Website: crate-barrel
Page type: cross-sells
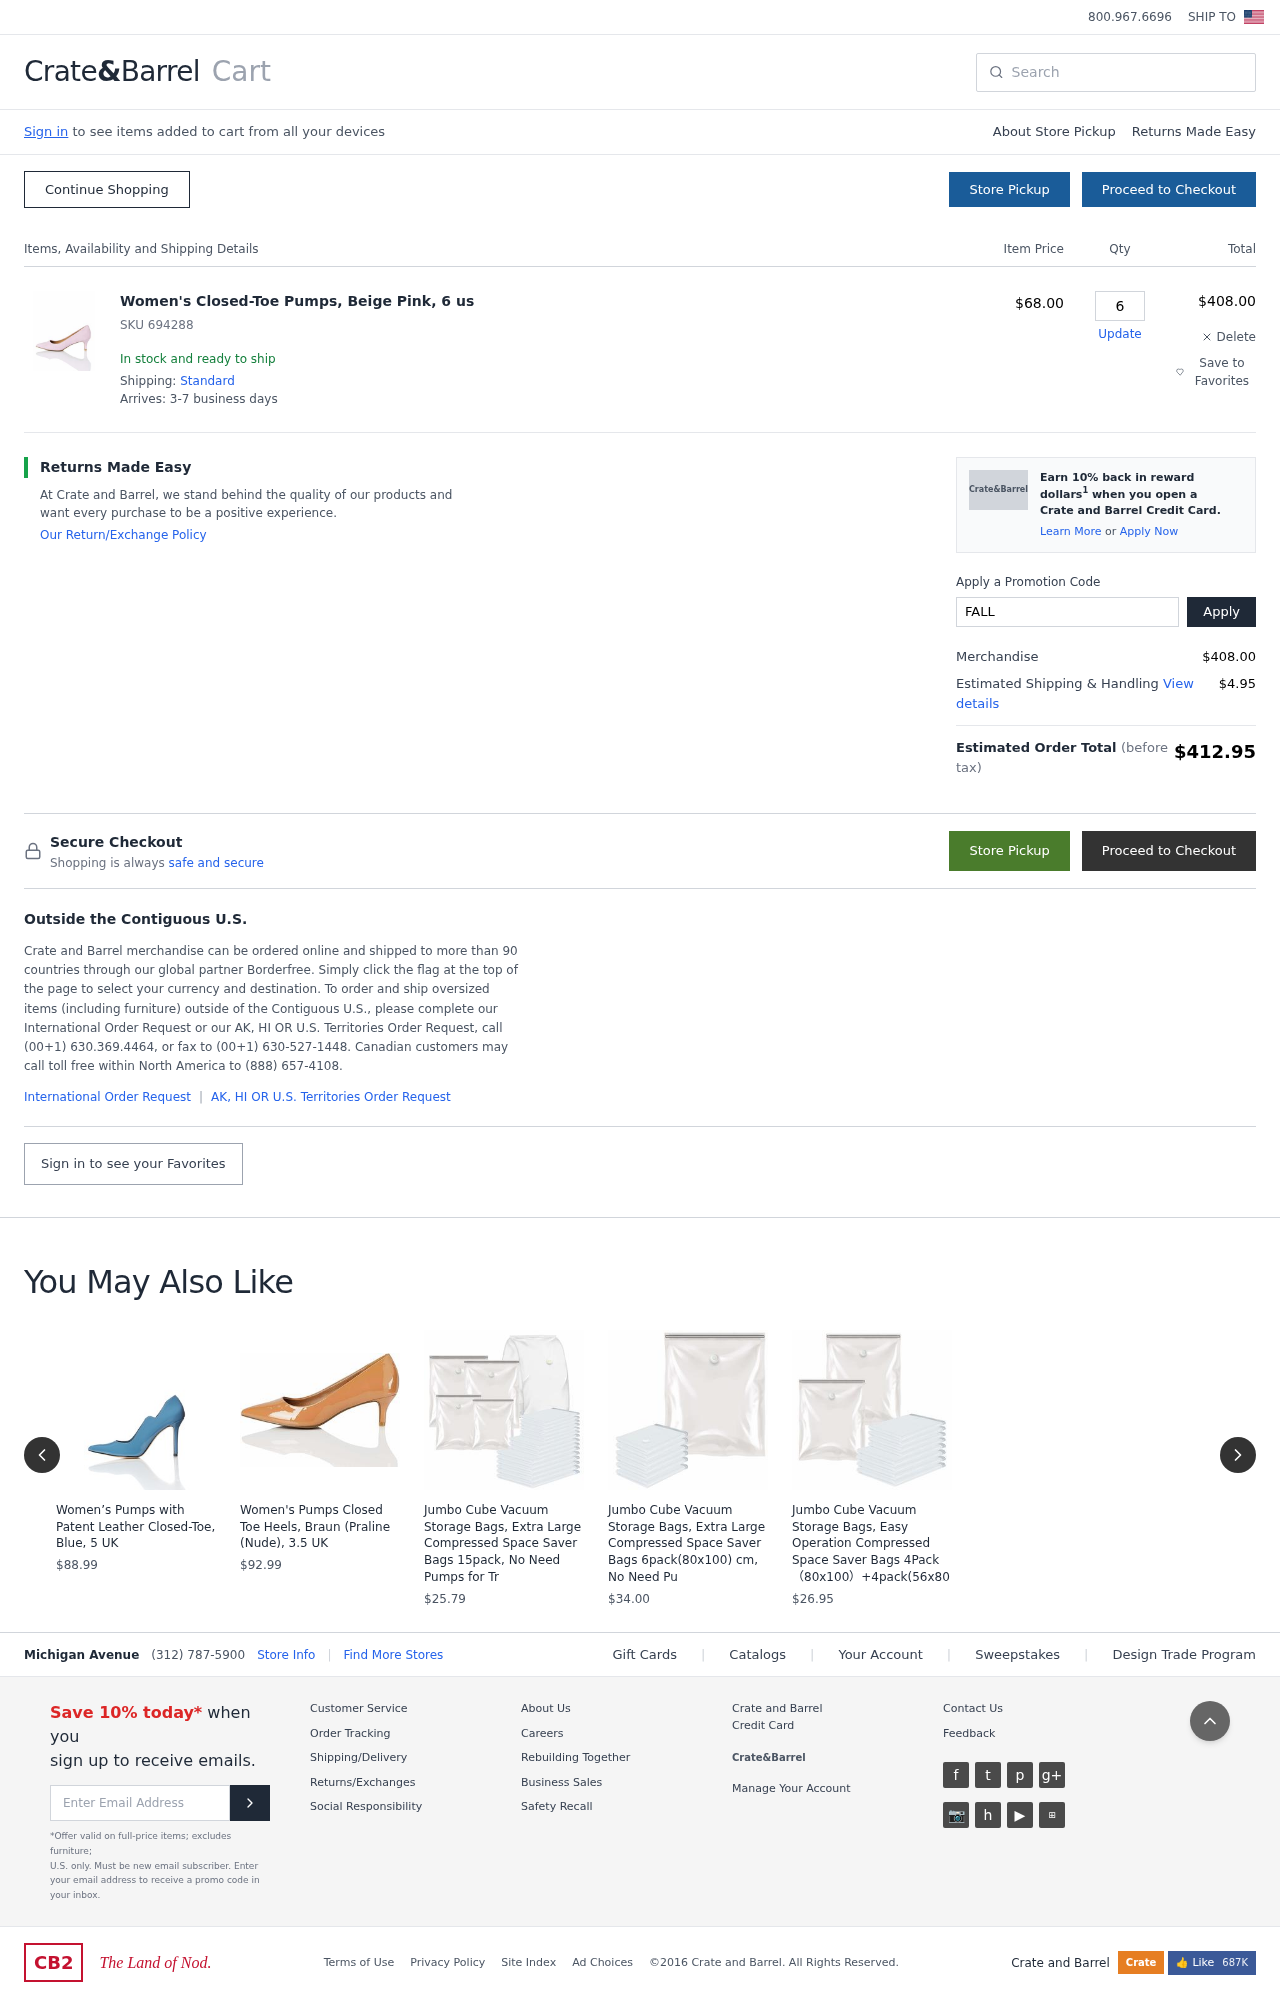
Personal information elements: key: PII_PROMO_CODE
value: FALL78
Product elements: key: PRODUCT1_NAME
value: Women's Closed-Toe Pumps, Beige Pink, 6 us
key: PRODUCT1_PRICE
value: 68
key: PRODUCT1_QUANTITY
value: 6
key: PRODUCT2_NAME
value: Women’s Pumps with Patent Leather Closed-Toe, Blue, 5 UK
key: PRODUCT2_PRICE
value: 88.99
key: PRODUCT3_NAME
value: Women's Pumps Closed Toe Heels, Braun (Praline (Nude), 3.5 UK
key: PRODUCT3_PRICE
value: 92.99
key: PRODUCT4_NAME
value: Jumbo Cube Vacuum Storage Bags, Extra Large Compressed Space Saver Bags 15pack, No Need Pumps for Tr
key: PRODUCT4_PRICE
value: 25.79
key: PRODUCT5_NAME
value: Jumbo Cube Vacuum Storage Bags, Extra Large Compressed Space Saver Bags 6pack(80x100) cm, No Need Pu
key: PRODUCT5_PRICE
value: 34
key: PRODUCT6_NAME
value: Jumbo Cube Vacuum Storage Bags, Easy Operation Compressed Space Saver Bags 4Pack（80x100）+4pack(56x80
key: PRODUCT6_PRICE
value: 26.95
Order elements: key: ORDER_SKU
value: SKU 694288
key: ORDER_ITEM_TOTAL
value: $408.00
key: ORDER_SUBTOTAL
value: $408.00
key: ORDER_SHIPPING_COST
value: $4.95
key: ORDER_TOTAL
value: $412.95
Search elements: key: HEADER_SEARCH
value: Search